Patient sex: F
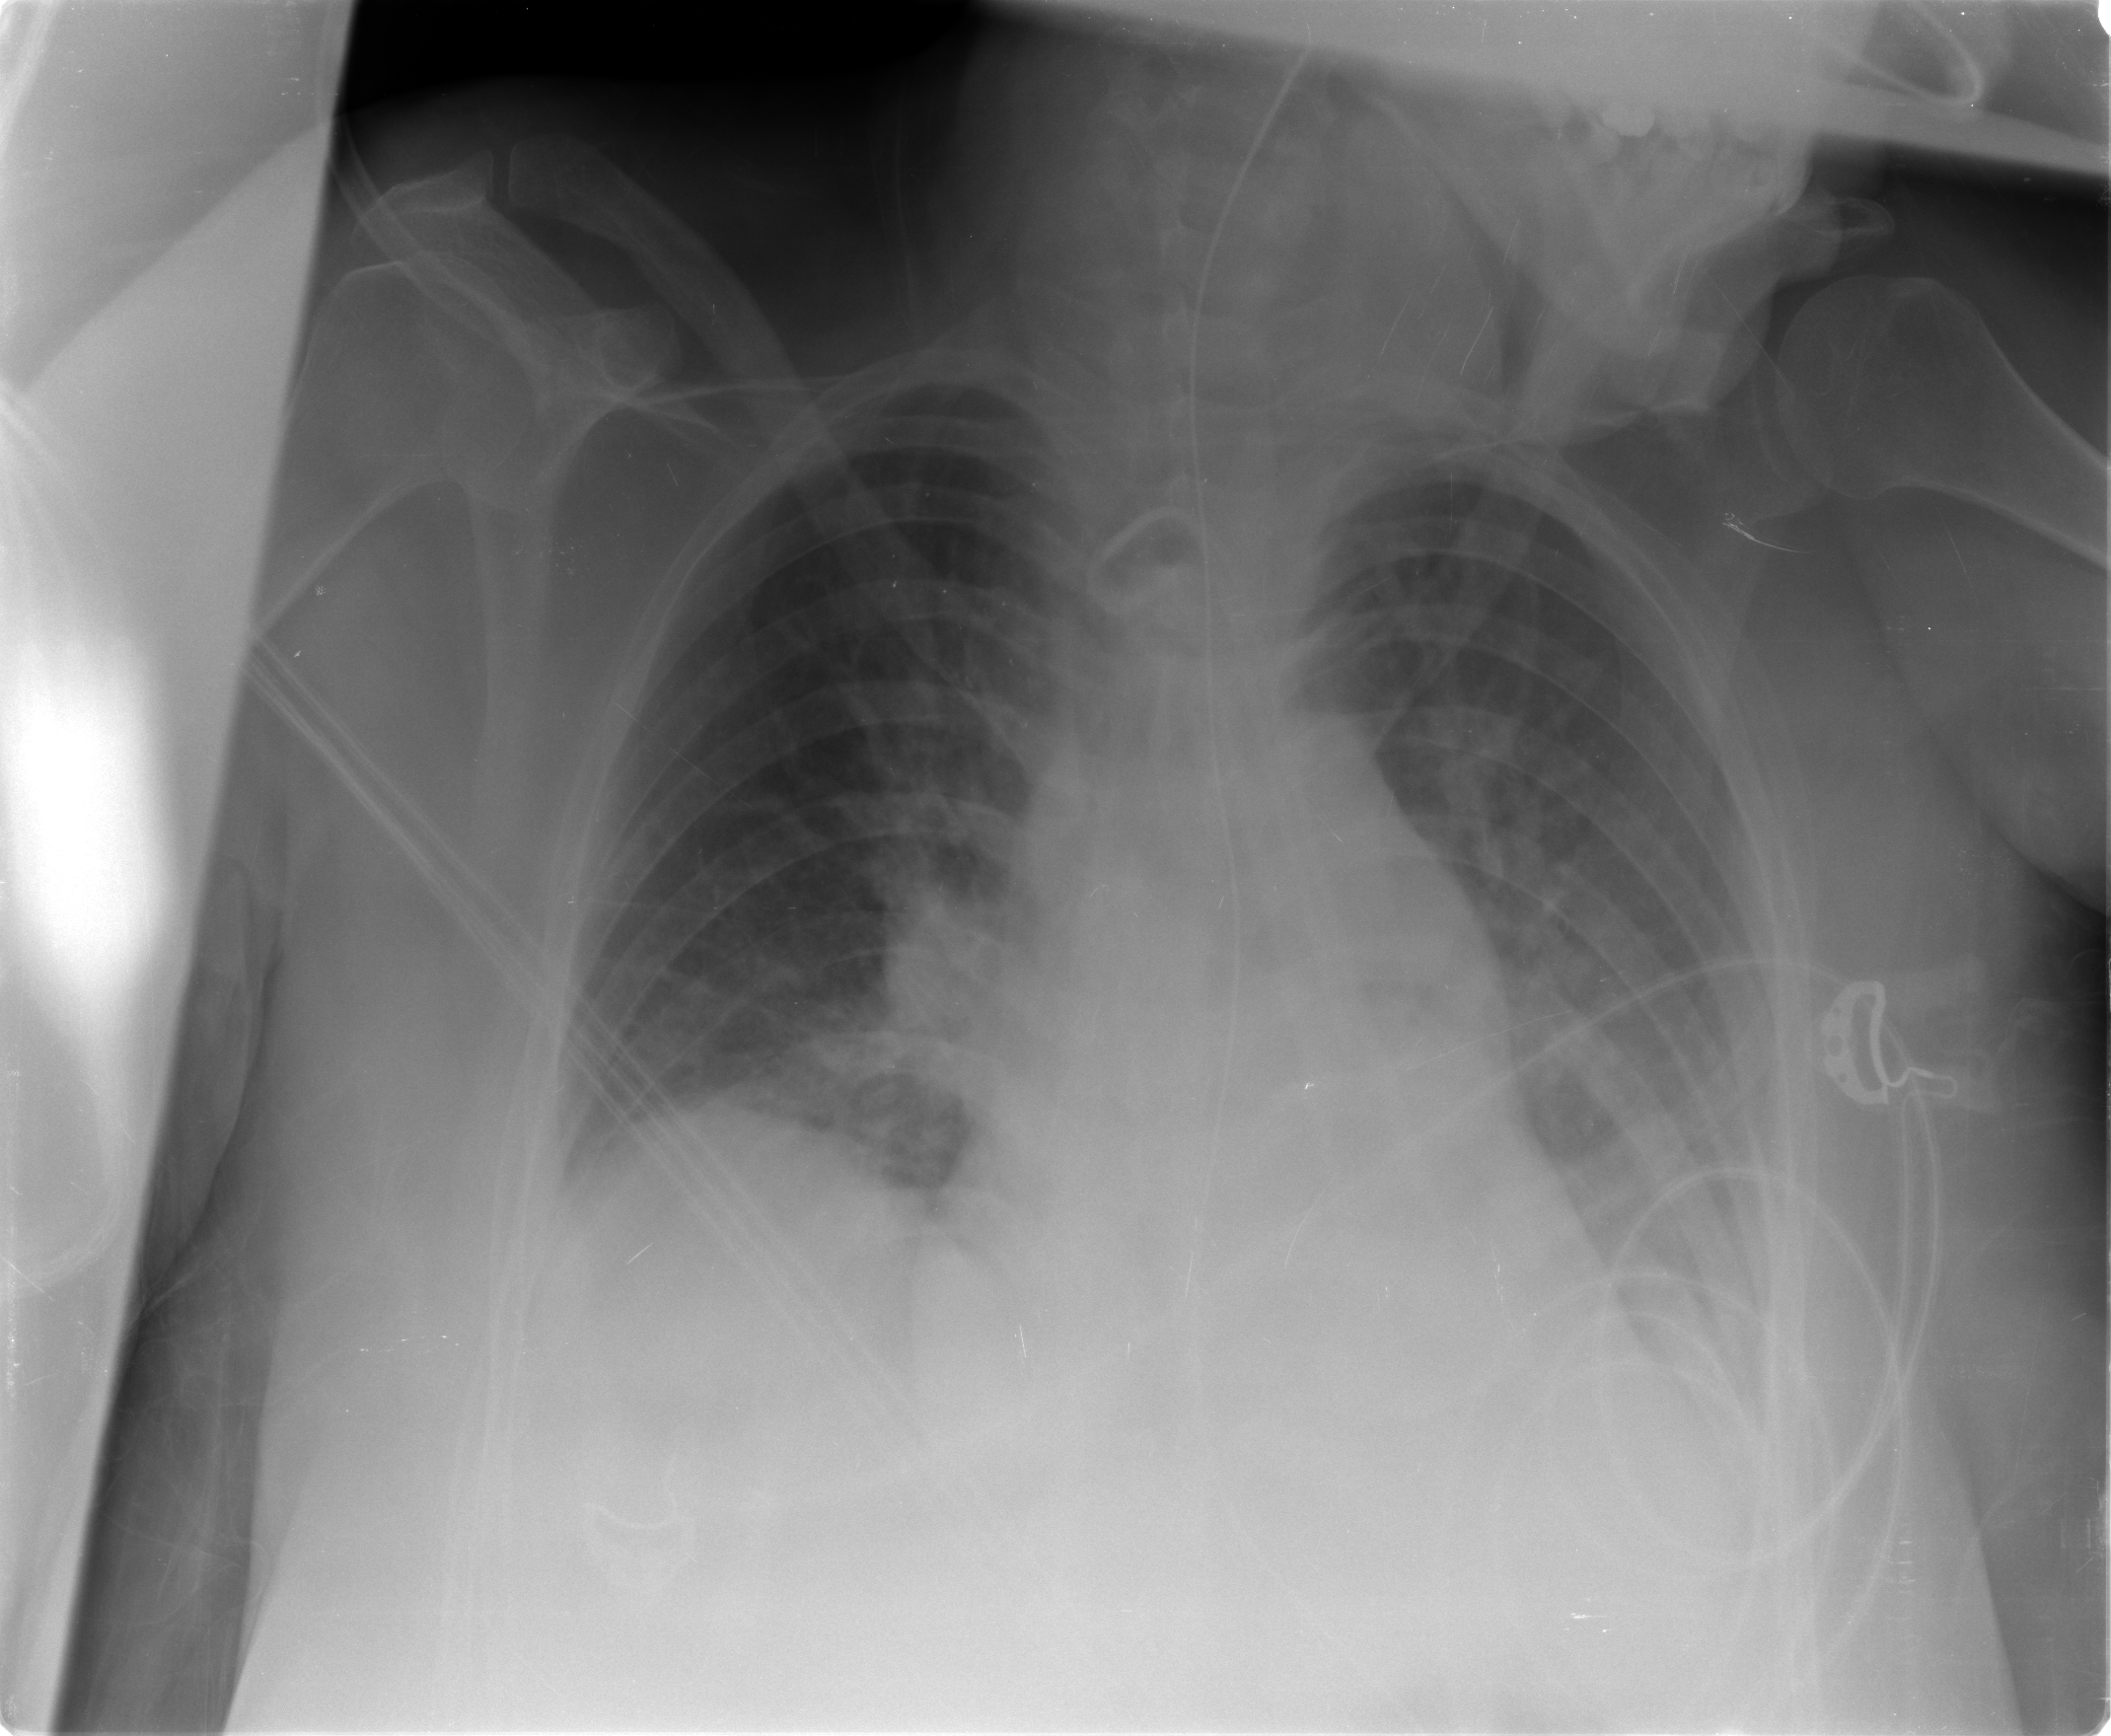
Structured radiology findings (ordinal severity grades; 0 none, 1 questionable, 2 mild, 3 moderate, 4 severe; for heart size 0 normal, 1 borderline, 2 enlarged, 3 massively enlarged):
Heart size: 0
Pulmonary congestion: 1
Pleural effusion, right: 1
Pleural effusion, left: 0
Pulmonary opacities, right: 2
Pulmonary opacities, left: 0
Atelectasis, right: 2
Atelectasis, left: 2